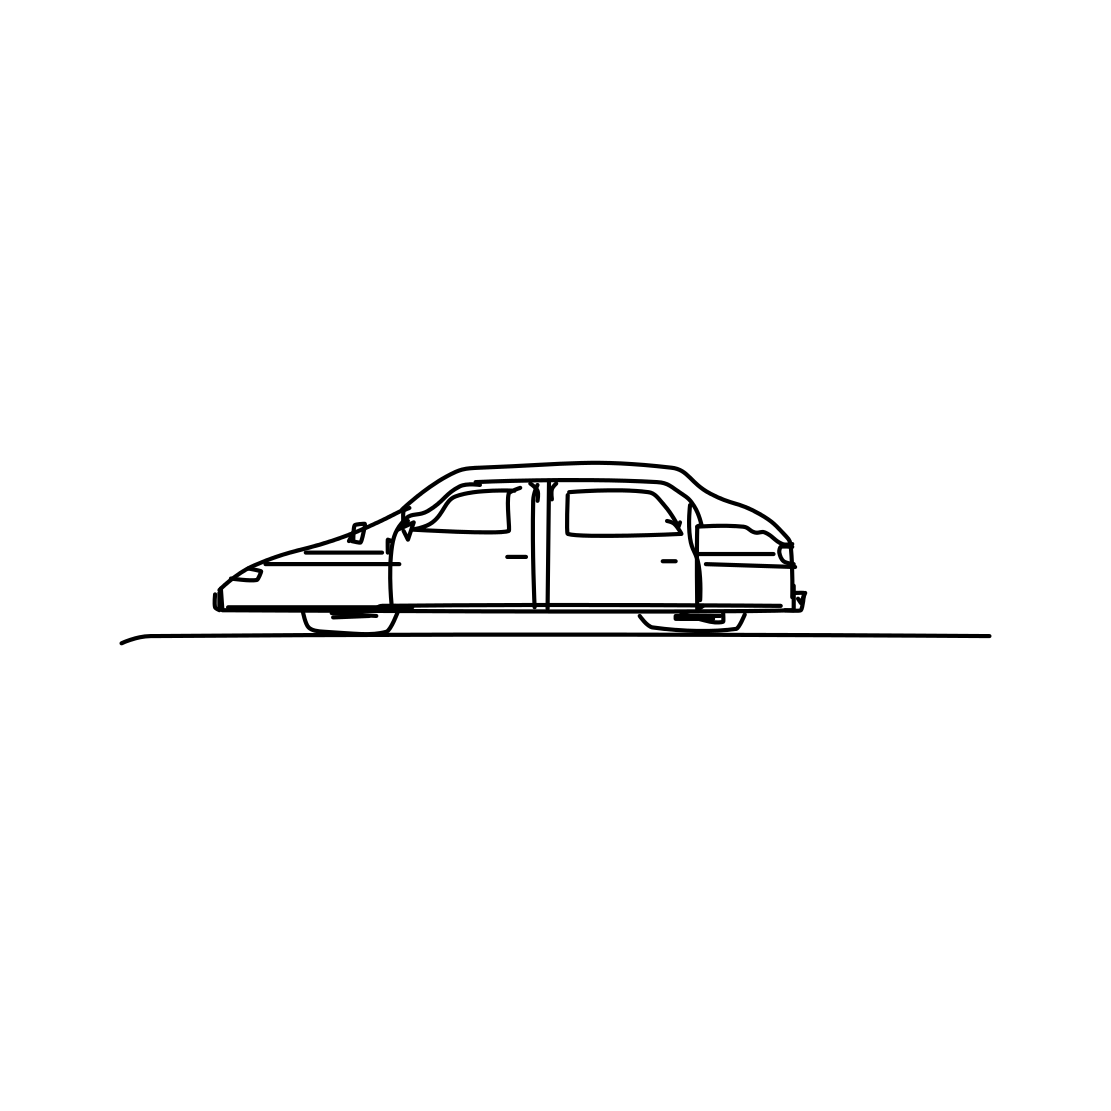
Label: car (sedan)